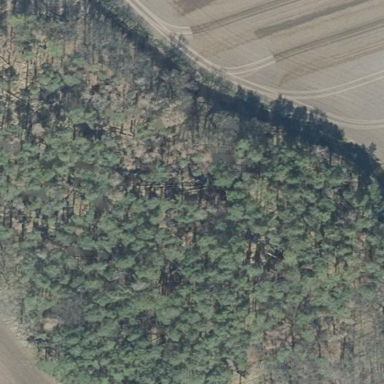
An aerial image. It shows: Forest area.